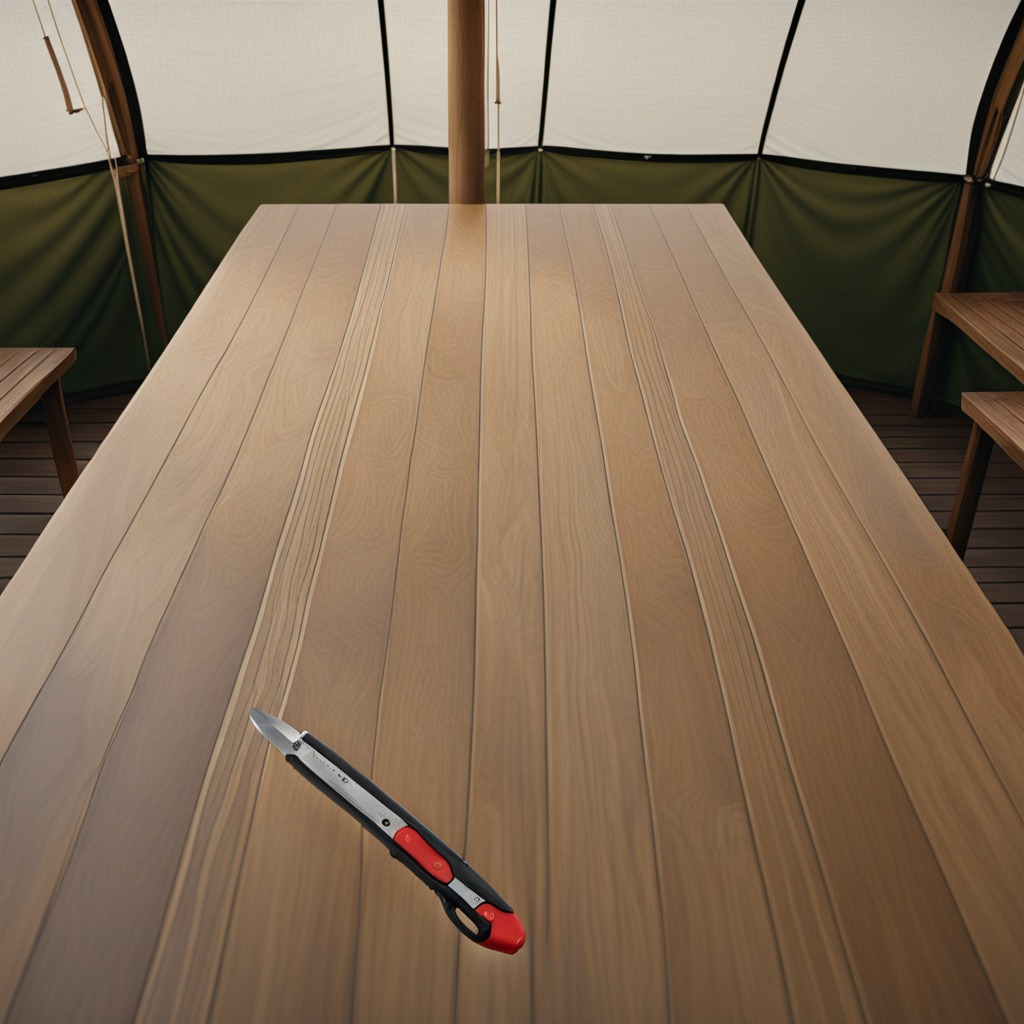
A utility knife lying on a clean wooden table inside a jungle field workshop tent humid ambient light worn but